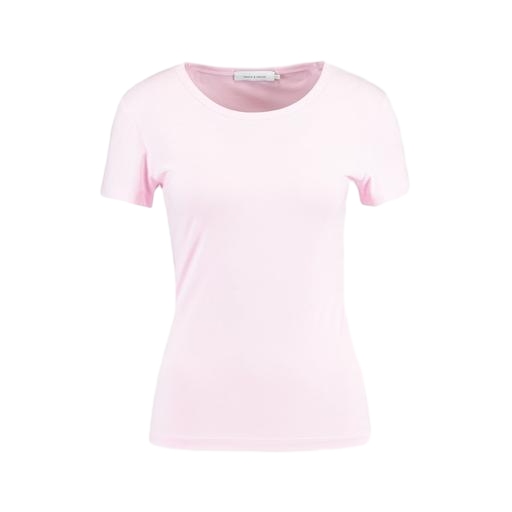
pink supima tee, pink woman's tee, pink cap-sleeve t-shirt, white background